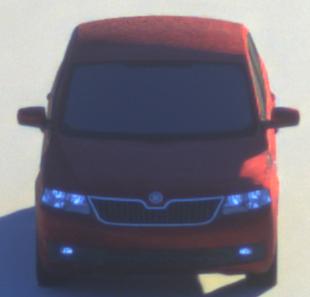
Make: Skoda
Model: Rapid
Detailed model: Rapid 1.2 Active Limousine
Model produced from: 2012/10
Model produced until: 2015/04
Doors: 5
Color: red
Road condition: dry road
Daytime: sunrise or sunset
Contrast: medium contrast